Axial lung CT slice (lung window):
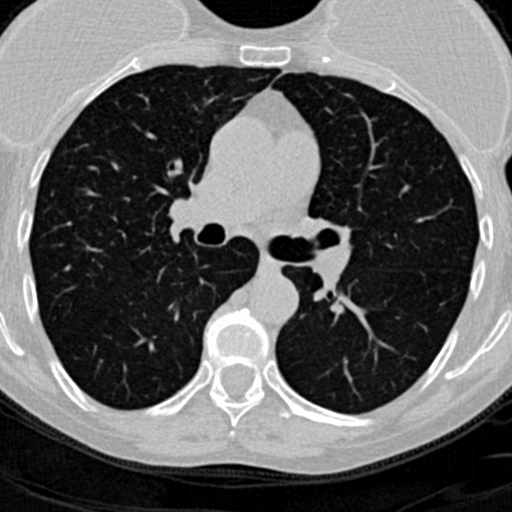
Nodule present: no